Question: I have the following route (from rake routes):
'''
reset_password GET /reset_password/:token(.:format) password_resets#edit
'''
but when I try and send an email that includes that link I get a
'''
ActionController::UrlGenerationError at /forgotten_password
No route matches {}
'''
Here is a screenshot from BetterErrors that proves my point:

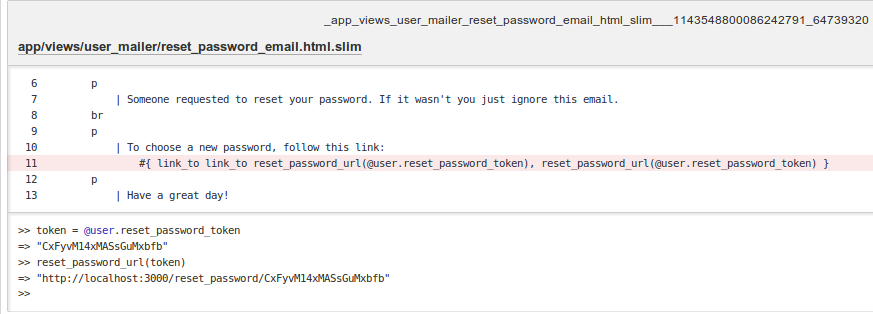
Answer: You have written link_to twice on line 11.